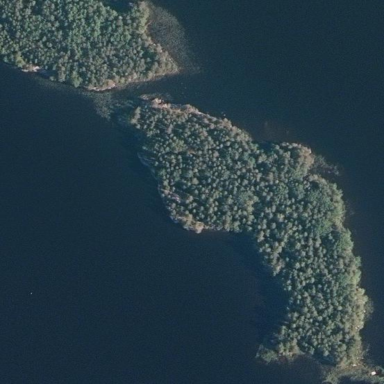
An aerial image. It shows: Islet surrounded by woodland.